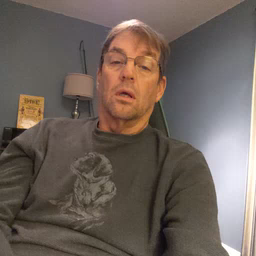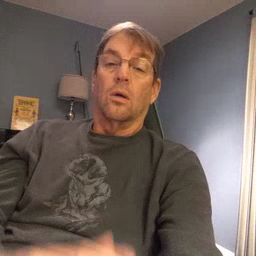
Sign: wolf